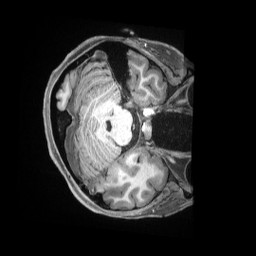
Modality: T1w
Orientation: axial
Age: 21
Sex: female
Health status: ill
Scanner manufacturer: siemens
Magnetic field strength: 3 T
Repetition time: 2.5 s
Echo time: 0.00181 s